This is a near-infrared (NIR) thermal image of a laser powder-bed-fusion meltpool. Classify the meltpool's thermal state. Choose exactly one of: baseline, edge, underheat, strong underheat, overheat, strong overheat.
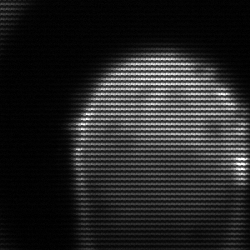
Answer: edge